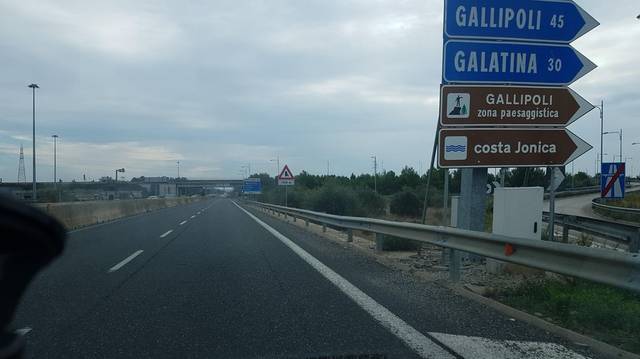
Region: Italy
Coordinates: 40.373, 18.145